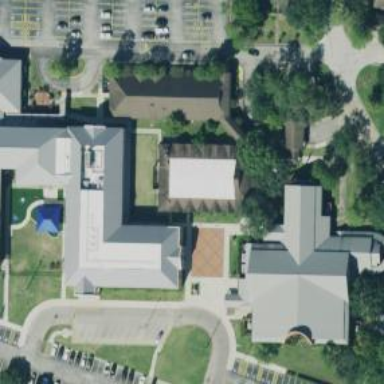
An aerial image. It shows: Building serving as place of worship.